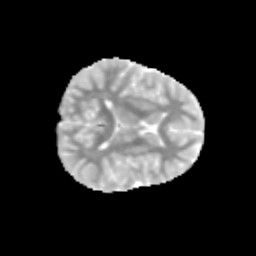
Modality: MD
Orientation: axial
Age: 9
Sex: female
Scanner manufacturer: siemens
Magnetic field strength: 3 T
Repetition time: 3.8 s
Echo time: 0.07 s